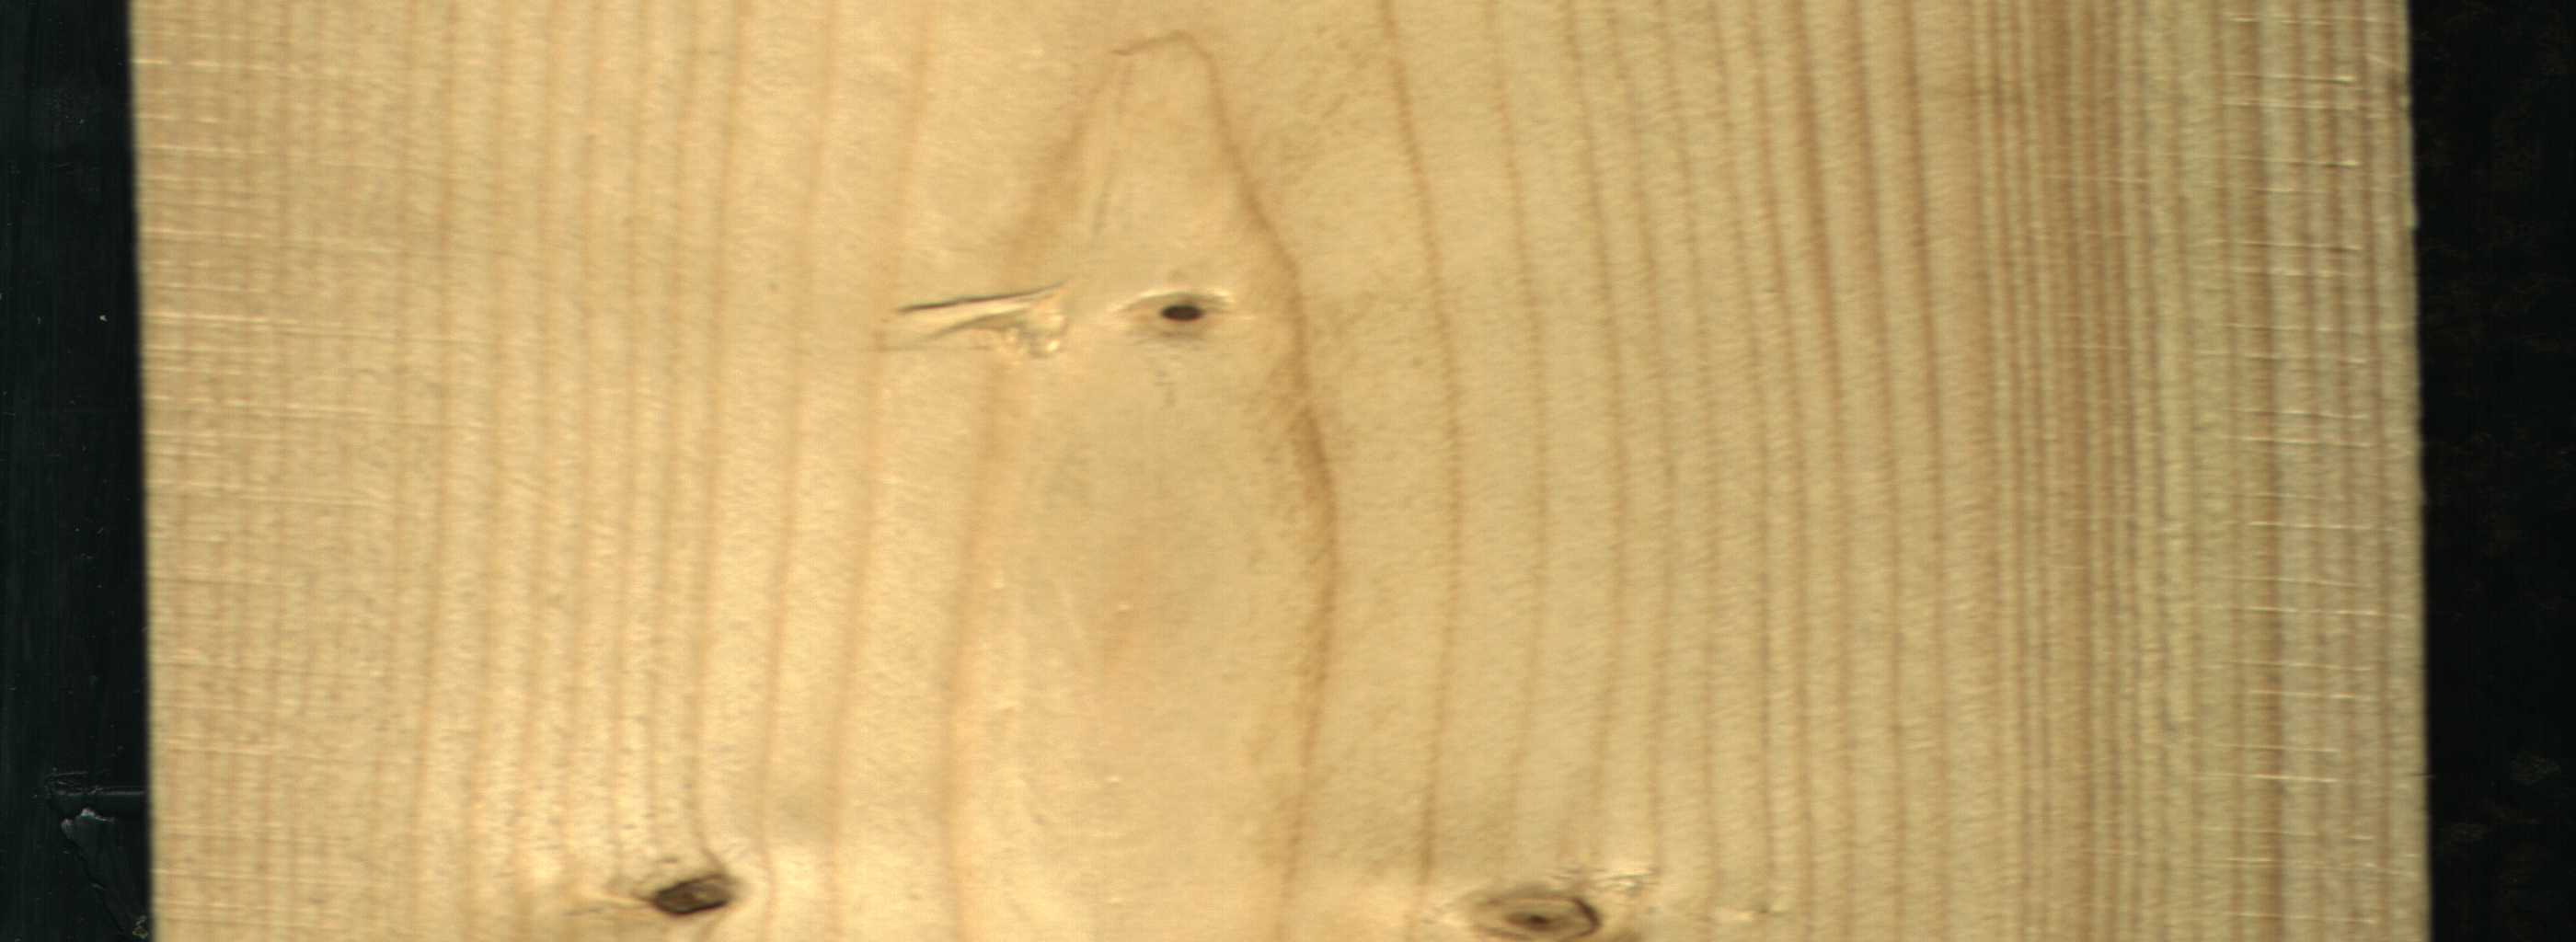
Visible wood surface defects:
Live_Knot
Live_Knot
Live_Knot